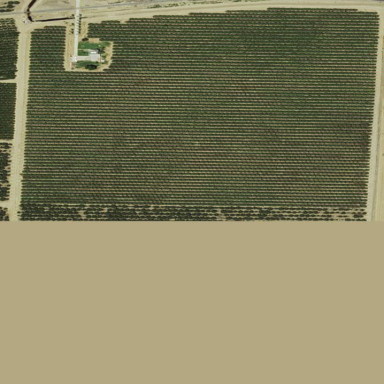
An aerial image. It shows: Orchard.